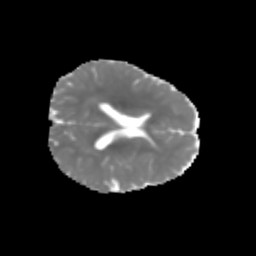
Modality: MD
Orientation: axial
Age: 6
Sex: male
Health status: healthy